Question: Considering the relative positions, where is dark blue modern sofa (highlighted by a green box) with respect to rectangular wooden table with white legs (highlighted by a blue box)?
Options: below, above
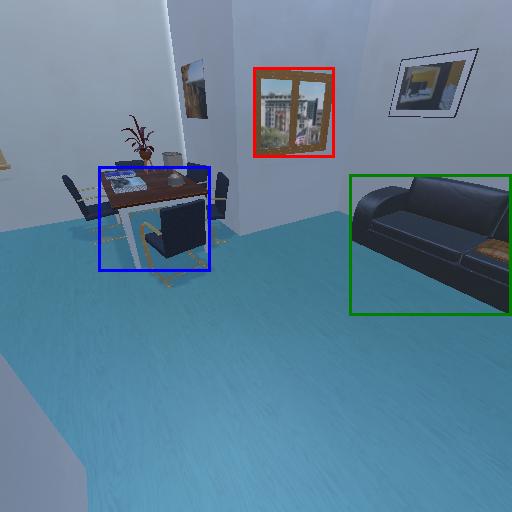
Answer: below